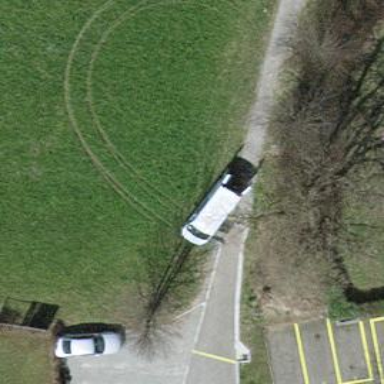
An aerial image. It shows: Bollard.